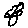
Label: car